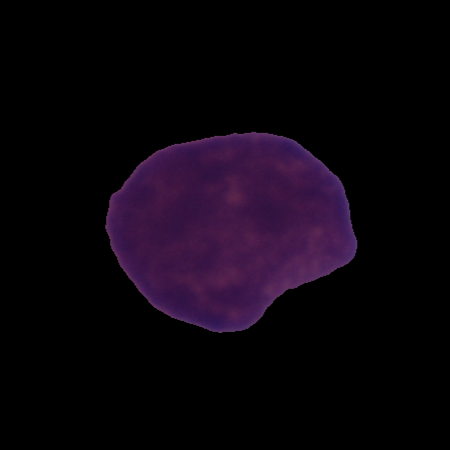
Label: cancer